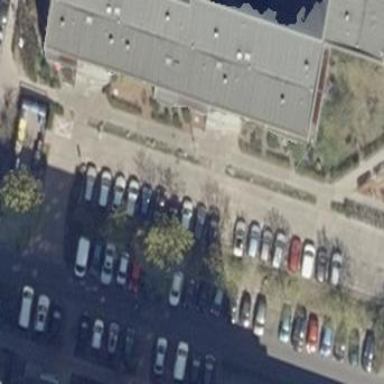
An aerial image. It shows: Street-side parking area.